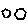
Label: hexagon